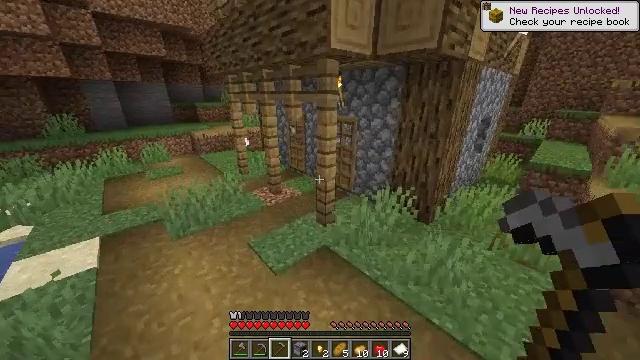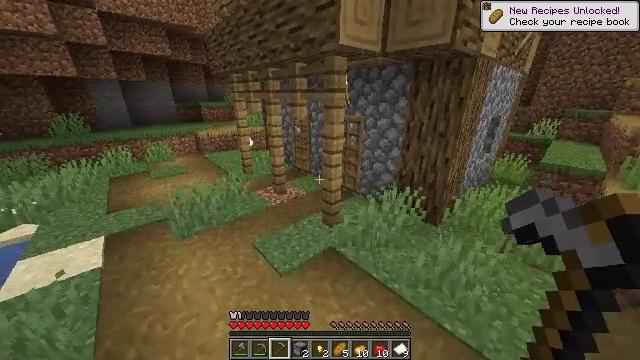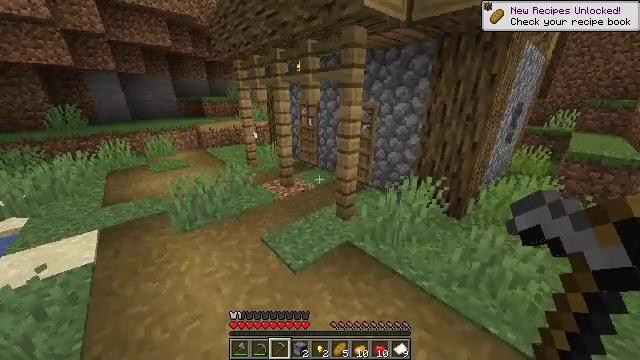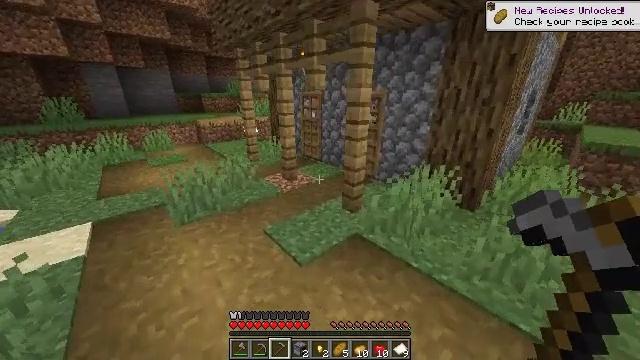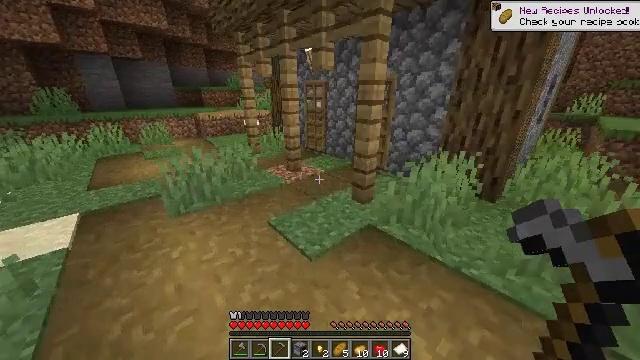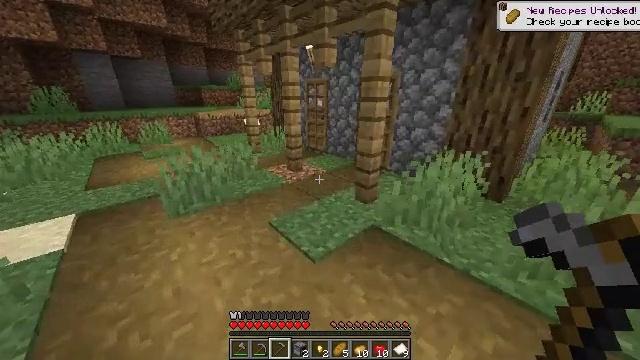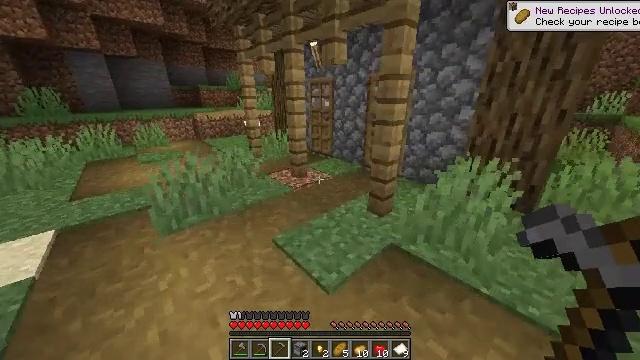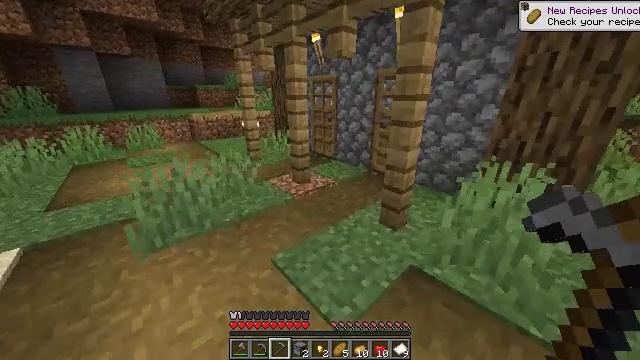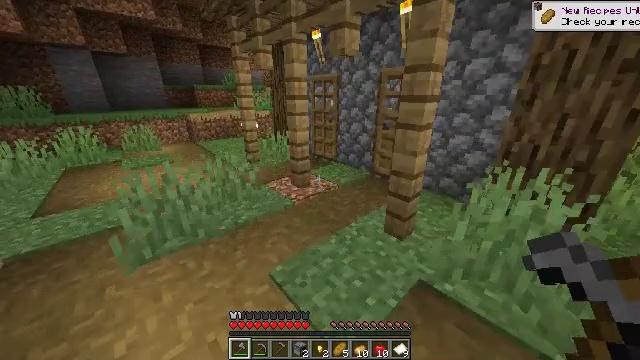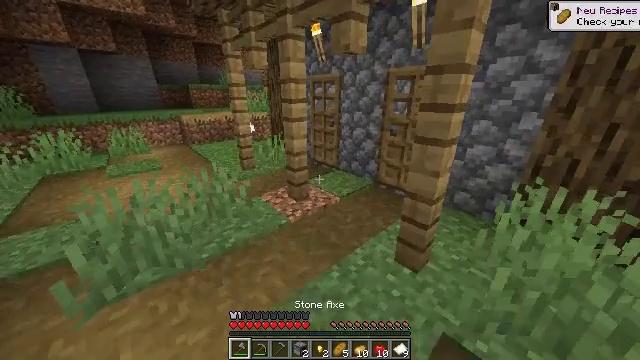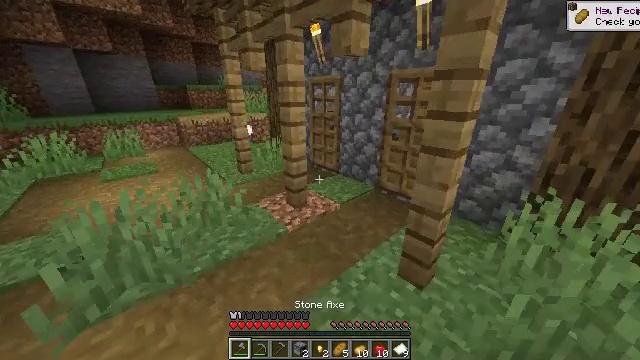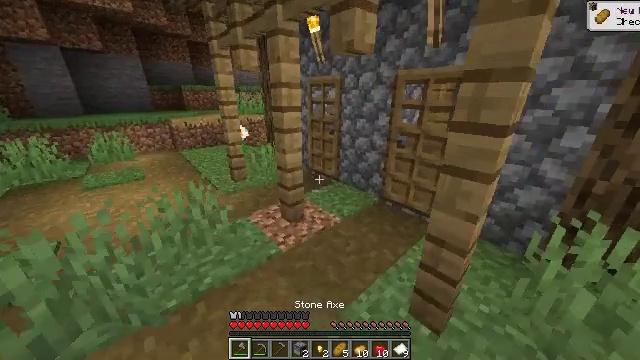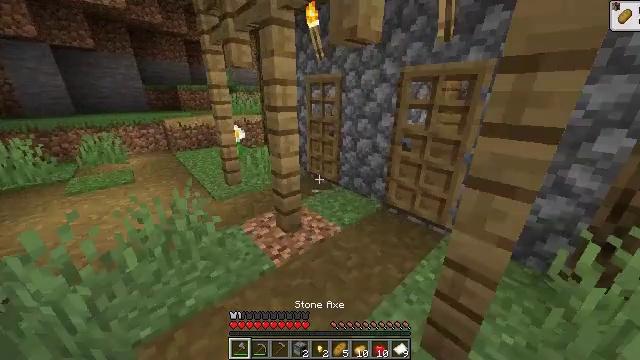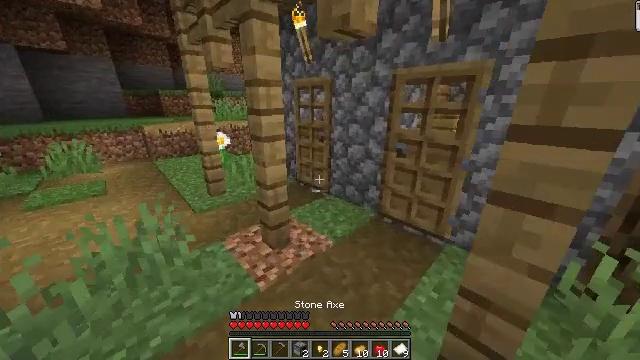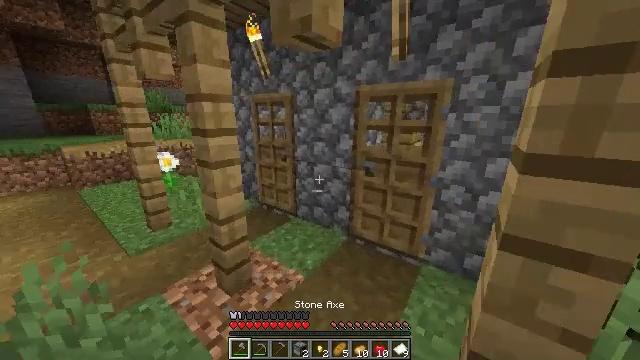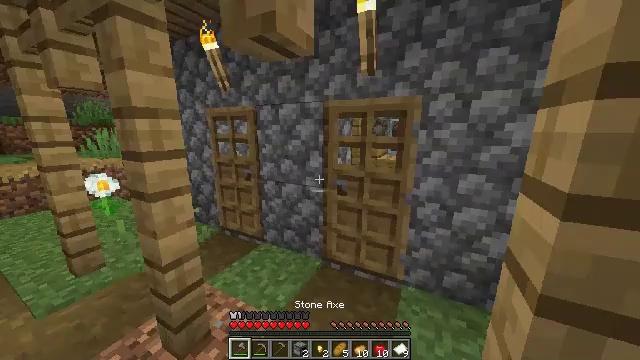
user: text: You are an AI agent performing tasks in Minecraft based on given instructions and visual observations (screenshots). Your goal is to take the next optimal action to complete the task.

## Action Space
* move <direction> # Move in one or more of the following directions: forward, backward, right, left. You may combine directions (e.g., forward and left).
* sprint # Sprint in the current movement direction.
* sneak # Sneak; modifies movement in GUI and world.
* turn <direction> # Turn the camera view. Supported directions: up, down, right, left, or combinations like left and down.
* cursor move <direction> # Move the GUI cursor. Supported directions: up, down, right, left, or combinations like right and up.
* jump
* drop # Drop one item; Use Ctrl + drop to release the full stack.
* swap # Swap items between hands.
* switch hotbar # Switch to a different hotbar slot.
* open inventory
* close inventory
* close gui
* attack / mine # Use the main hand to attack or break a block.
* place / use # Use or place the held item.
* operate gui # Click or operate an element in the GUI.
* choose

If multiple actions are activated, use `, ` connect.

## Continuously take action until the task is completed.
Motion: motion action
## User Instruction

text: Break the bookshelf for books.
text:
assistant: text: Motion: move forward and move left, sprint
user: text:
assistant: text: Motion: move forward and move left
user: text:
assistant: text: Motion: move forward
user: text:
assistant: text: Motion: move forward
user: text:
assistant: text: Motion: move forward
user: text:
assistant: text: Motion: move forward
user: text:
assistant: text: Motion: move forward
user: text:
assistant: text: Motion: move forward, switch to hotbar 1
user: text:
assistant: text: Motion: move forward, switch to hotbar 1
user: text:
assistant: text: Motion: move forward, switch to hotbar 1
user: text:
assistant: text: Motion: move forward
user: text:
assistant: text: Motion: move forward
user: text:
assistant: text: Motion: move forward, turn right and up
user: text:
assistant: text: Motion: move forward, turn right and up
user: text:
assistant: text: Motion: move forward, turn right and up
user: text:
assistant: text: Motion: move forward, turn right
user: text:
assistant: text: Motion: move forward, turn right
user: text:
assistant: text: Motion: move forward, turn right and down
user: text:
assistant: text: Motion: move forward, turn right
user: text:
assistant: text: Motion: move forward, turn right
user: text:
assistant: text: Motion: move forward, turn right, use / place
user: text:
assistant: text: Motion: move forward, use / place
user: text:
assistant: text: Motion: move forward, turn right, use / place
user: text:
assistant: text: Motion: move forward, turn right, use / place
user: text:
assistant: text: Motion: move forward and move right, turn right
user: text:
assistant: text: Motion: move forward and move right
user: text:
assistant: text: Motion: move forward and move right
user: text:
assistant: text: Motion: move forward and move right
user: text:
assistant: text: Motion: move forward, turn left
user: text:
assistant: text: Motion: move forward, turn left